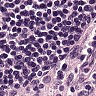
Metastatic tissue present: no